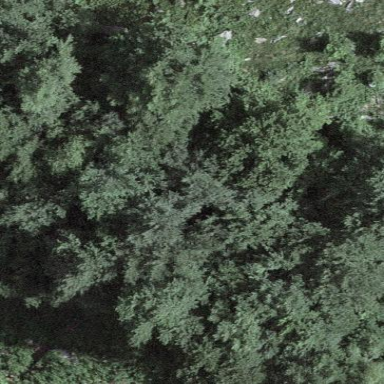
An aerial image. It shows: Broadleaved woodland area.